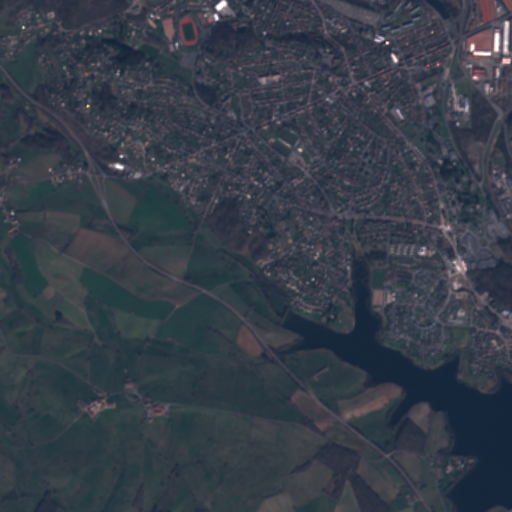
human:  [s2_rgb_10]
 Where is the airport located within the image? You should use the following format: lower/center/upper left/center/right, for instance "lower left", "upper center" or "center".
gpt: There is no airport in the image.